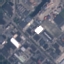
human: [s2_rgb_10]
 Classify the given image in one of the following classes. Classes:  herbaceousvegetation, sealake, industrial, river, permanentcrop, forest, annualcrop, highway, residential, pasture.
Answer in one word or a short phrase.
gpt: Industrial